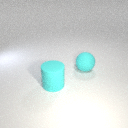
large cyan rubber sphere behind large cyan rubber cylinder